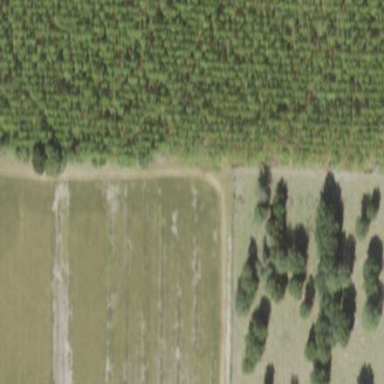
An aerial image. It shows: Plant nursery cultivating trees.